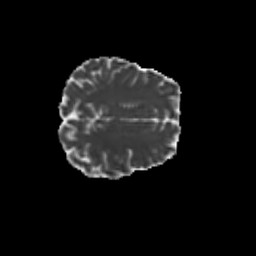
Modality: MD
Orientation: axial
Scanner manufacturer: siemens
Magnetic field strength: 3 T
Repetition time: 9.2 s
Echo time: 0.084 s